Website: crate-barrel
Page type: payment
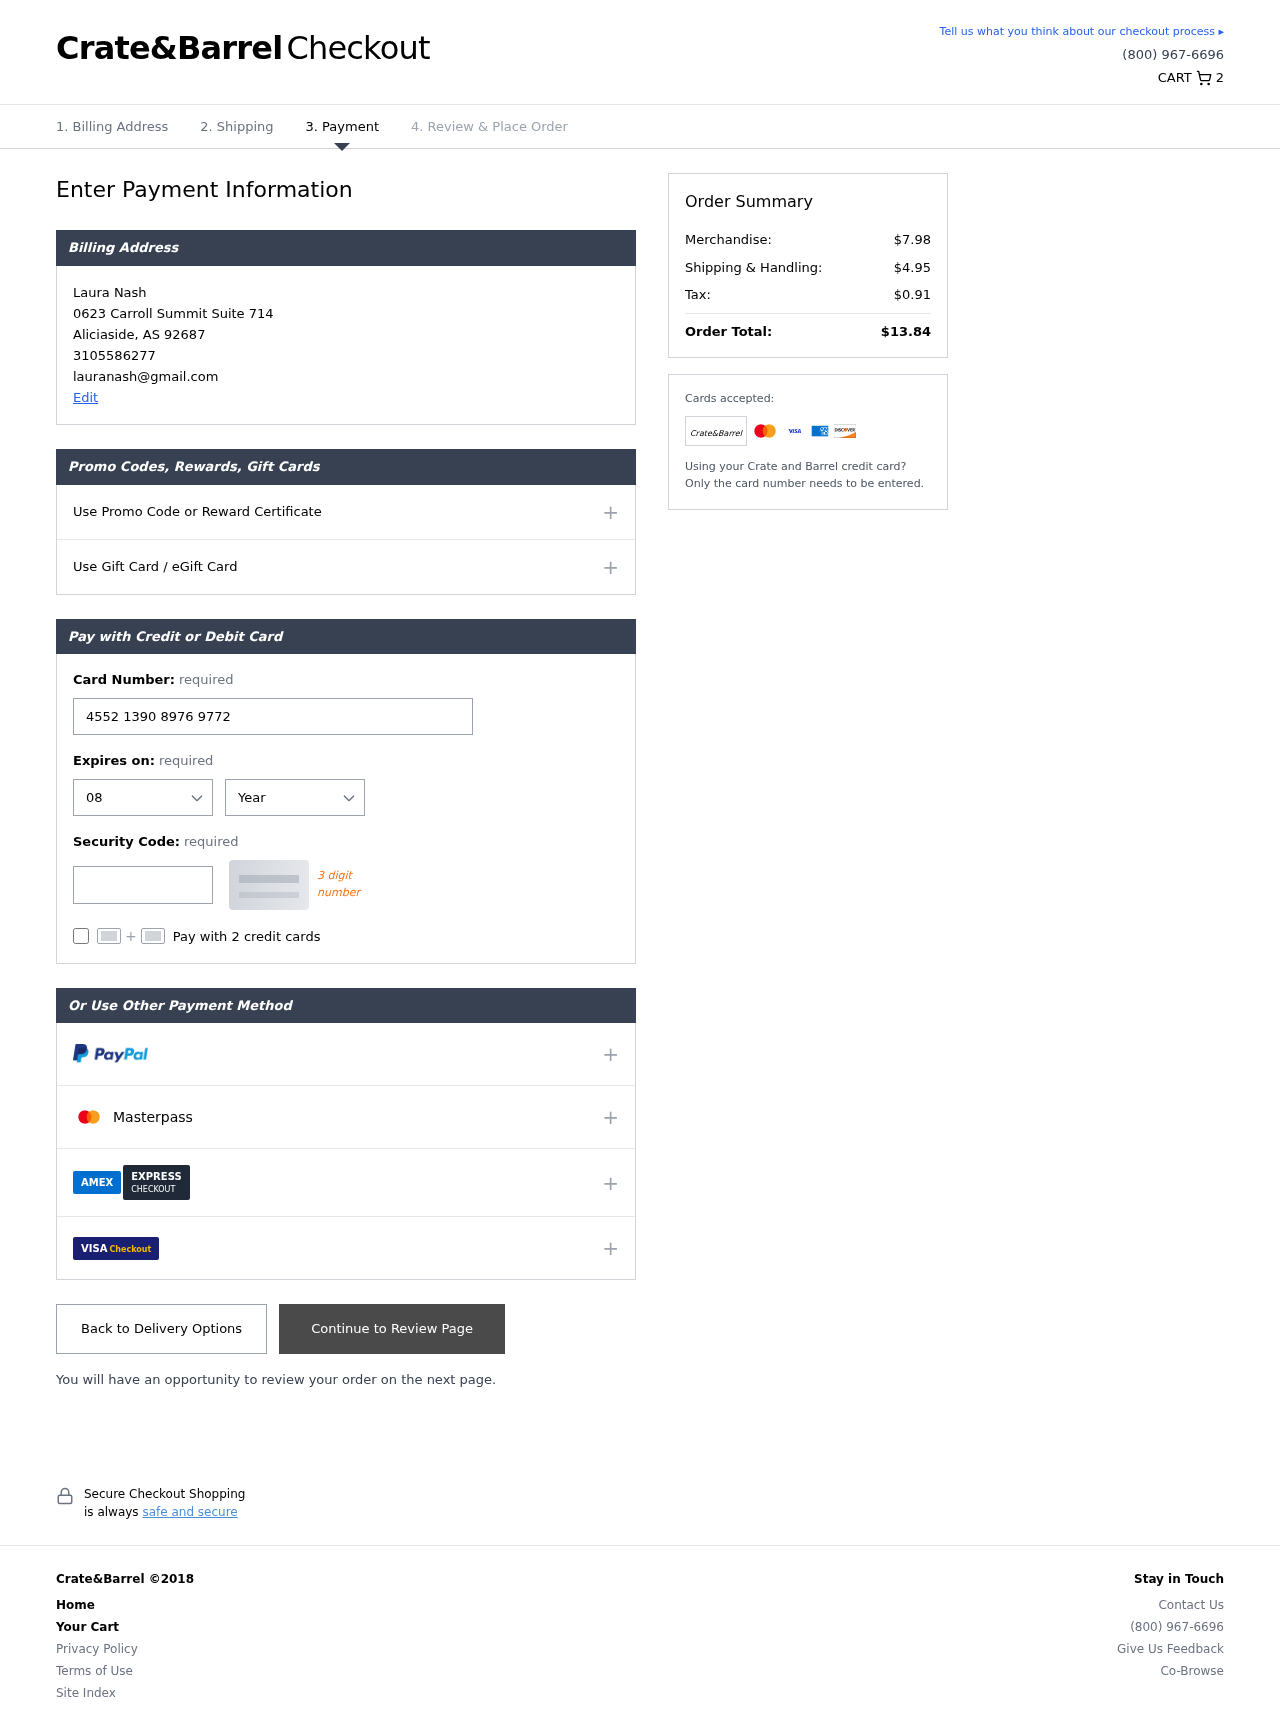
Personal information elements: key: PII_CARD_CVV
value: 852
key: PII_CARD_EXPIRY_MONTH
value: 08
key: PII_CARD_EXPIRY_YEAR
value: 26
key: PII_CARD_NUMBER
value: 4552 1390 8976 9772
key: PII_CITY
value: Aliciaside
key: PII_EMAIL
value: lauranash@gmail.com
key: PII_FULLNAME
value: Laura Nash
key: PII_PHONE
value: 3105586277
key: PII_POSTCODE
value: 92687
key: PII_STATE_ABBR
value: AS
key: PII_STREET
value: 0623 Carroll Summit Suite 714
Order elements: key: ORDER_NUM_ITEMS
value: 2
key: ORDER_SUBTOTAL
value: $7.98
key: ORDER_SHIPPING_COST
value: $4.95
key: ORDER_TAX
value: $0.91
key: ORDER_TOTAL
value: $13.84